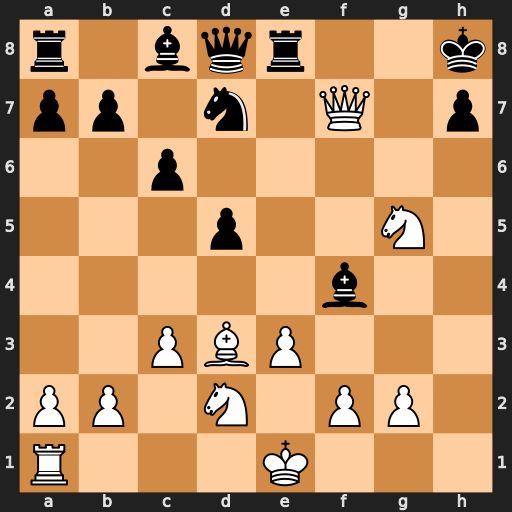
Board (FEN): r1bqr2k/pp1n1Q1p/2p5/3p2N1/5b2/2PBP3/PP1N1PP1/R3K3
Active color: w
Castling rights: Q
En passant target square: -
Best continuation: Qxh7#